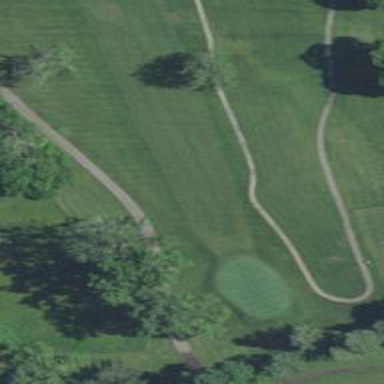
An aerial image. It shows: Footway that doubles as golf path.